Question: I am trying to visualize the decision boundary when using a Bayesian classifier in MATLAB. To do this, I have written an implicit functions which uses training data to determine which of two classes a datapoint P=(x,y) belongs to. This is done be evaluating if the function is positive or negative. The decision boundary corresponds to points where the function is zero.
However, when trying to use this function (stored in a seperate .m file), ezplot fail to draw any lines and instead issues the warning:
Warning: Contour not rendered for constant ZData
> '''
In contour>parseargs at 204
In contour at 72
In ezplot>ezimplicit at 312
In ezplot at 155
'''
I've made some sample code so that the problem can be recreated:
'''
%Create synthetic dataset. Bivariate gaussian mixture
p1 = 0.7;
p2 = 1 - p1;
%Number of datapoints
N = 50;
%Means
mu1 = [0; 0];
mu2 = [2.5; 2.5];
%Covariance
Sigma = eye(2);
%Loss matrix
L = [0 1; 1 0];
%Create data, 2 classes
D1 = mvnrnd(mu1, Sigma, round(N*p1));
D2 = mvnrnd(mu2, Sigma, round(N*p2));
% Visualize decision boundary using kNN classifier
f2=figure(2);
plot(D1(:,1),D1(:,2),'b.',D2(:,1),D2(:,2),'r.');
hold on;
k=5;
ezp=ezplot(@(x,y) kNNdbEval(x,y,D1,D2,k,L)); %<----- Problem?
axis tight
title(['k = ' num2str(k)]);
'''
with my function kNNdbEval being:
'''
function dbEval = kNNdbEval(x,y,X1,X2,k,L);
%Calculates decision boundary by eg. 2.116 in Pattern Recognition
%
%X1:Data from class 1
%X2:Data from class 2
%x:1. coordinate of point to evaluate
%y:2. coordinate of point to evaluate
%k:nearest neighbor parameters
%dbEval=x.^2+y*x+sqrt(x.^2+y.^2);
[N1 d] = size(X1);
[N2 d] = size(X2);
%Estimate priors
N = N1+N2;
p1 = N1/N;
p2 = N2/N;
[~, d1] = knnsearch(X1,[x y],'k',k);
d1 = d1(k);
[~, d2] = knnsearch(X2,[x y],'k',k);
d2=d2(k);
dbEval = (N2*(1/(d2)^d))/(N1*(1/(d1)^d)) ...
-((p2*(L(2,1)-L(2,2)))/(p1*(L(1,2)-L(1,1))));
'''
I belive my classifier is functioning correctly, as I can hack out an approximation to the decision boundary by evaluating lots of points in the plane where the points lie and plot an image of where kNNdbEval is close to zero. See the attached image.
My suspicion is that the function (being made up of two knn-searches) does not necessarily become exactly zero at any point, but I am interested in detecting when it flips from positive to negative. Any ideas of either getting ezplot to work to this end, or by some other method?

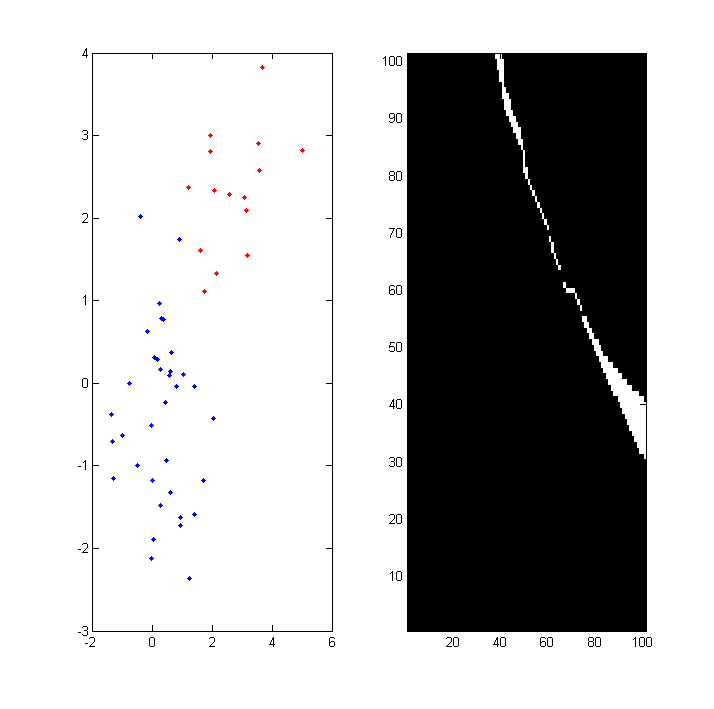
Answer: I figured out how to do it using a downloaded toolbox which worked really well:
<URL>
Details on how to proceed to get the attached figure can be understood from pboundary.m in the package: